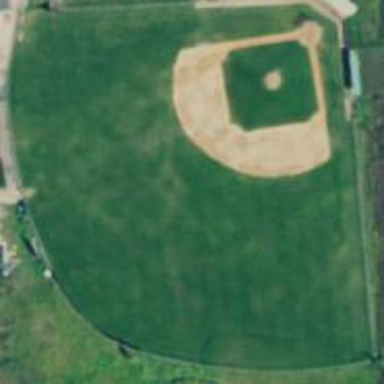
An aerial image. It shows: Baseball pitch for leisure and sports activities.